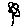
Label: flower